Interaction volume radius: 5 \u00c5
Interaction volume height: 45 \u00c5
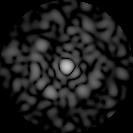
Disorder parameter: 0.8146